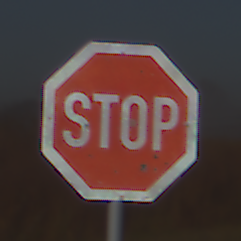
Verkehrszeichen: Stop
Umgebung: Outdoor, Nature
Tageszeit: SunriseSunset
Wetter: Clear
Licht: Natural
Jahreszeit: NotSpecified
Kontrast: HighContrast